Question: Is possible in Solr to provide an in-place auto-correction? Like Goggle:

If yes, then please tell me how?
Is it a Solr configuration? or some extra hand-coded logic after I get Solr's suggestions?
Because I'm already using Solr's suggester component and I'm not getting this in-place auto-correction.
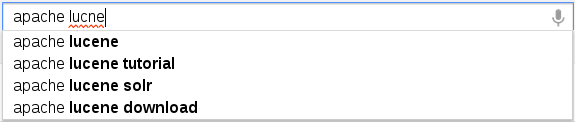
Answer: Just use the solr spellCheck component. The suggest component reuses already a lot of stuff. So it should be quite easy to add corrected suggestions.
See <URL>
You can use the collationQuery to ensure search results on click.